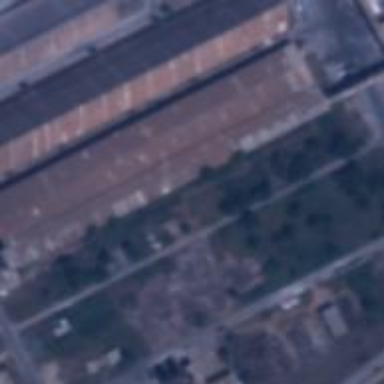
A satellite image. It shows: Industrial building.